Question:
Helper Class:
'''
package com.deangrobler.myApp;
import java.io.FileOutputStream;
import java.io.IOException;
import java.io.InputStream;
import java.io.OutputStream;
import android.content.Context;
import android.database.Cursor;
import android.database.SQLException;
import android.database.sqlite.*;
public class DataBaseHelper extends SQLiteOpenHelper{
//The Android's default system path of your application database.
private static String DB_PATH = "/data/data/com.deangrobler.chumperoo/databases/";
private static String DB_NAME = "ChumperooDB.db";
private SQLiteDatabase myDataBase;
private final Context myContext;
/**
* Constructor
* Takes and keeps a reference of the passed context in order to access to the application assets and resources.
* @param context
*/
public DataBaseHelper(Context context) {
super(context, DB_NAME, null, 1);
this.myContext = context;
}
/**
* Creates a empty database on the system and rewrites it with your own database.
* */
public void createDataBase() throws IOException{
boolean dbExist = checkDataBase();
if(dbExist){
//do nothing - database already exist
}else{
//By calling this method and empty database will be created into the default system path
//of your application so we are gonna be able to overwrite that database with our database.
this.getReadableDatabase();
try {
copyDataBase();
} catch (IOException e) {
throw new Error("Error copying database: " + e.getStackTrace());
}
}
}
/**
* Check if the database already exist to avoid re-copying the file each time you open the application.
* @return true if it exists, false if it doesn't
*/
private boolean checkDataBase(){
SQLiteDatabase checkDB = null;
try{
String myPath = DB_PATH + DB_NAME;
checkDB = SQLiteDatabase.openDatabase(myPath, null, SQLiteDatabase.OPEN_READONLY);
}catch(SQLiteException e){
//database does't exist yet.
}
if(checkDB != null){
checkDB.close();
}
return checkDB != null ? true : false;
}
/**
* Copies your database from your local assets-folder to the just created empty database in the
* system folder, from where it can be accessed and handled.
* This is done by transfering bytestream.
* */
private void copyDataBase() throws IOException{
//Open your local db as the input stream
InputStream myInput = myContext.getAssets().open(DB_NAME);
// Path to the just created empty db
String outFileName = DB_PATH + DB_NAME;
//Open the empty db as the output stream
OutputStream myOutput = new FileOutputStream(outFileName);
//transfer bytes from the inputfile to the outputfile
byte[] buffer = new byte[1024];
int length;
while ((length = myInput.read(buffer))>0){
myOutput.write(buffer, 0, length);
}
//Close the streams
myOutput.flush();
myOutput.close();
myInput.close();
}
public void openDataBase() throws SQLException{
//Open the database
String myPath = DB_PATH + DB_NAME;
myDataBase = SQLiteDatabase.openDatabase(myPath, null, SQLiteDatabase.OPEN_READWRITE);
}
@Override
public synchronized void close() {
if(myDataBase != null)
myDataBase.close();
super.close();
}
@Override
public void onCreate(SQLiteDatabase db) {
}
@Override
public void onUpgrade(SQLiteDatabase db, int oldVersion, int newVersion) {
}
//Queries the database
public Cursor queryDataBase(String table, String[] columns, String selection){
return myDataBase.query(table, columns, selection, null, null, null, null);
}
}
'''
Using in my Main.java like so:
'''
DataBaseHelper myDbHelper = new DataBaseHelper(this);
try {
myDbHelper.createDataBase();
} catch (IOException ioe) {
throw new Error("Unable to create database");
}
try {
myDbHelper.openDataBase();
}catch(SQLException sqle){
throw sqle;
}
//Get cursor and print out data
Cursor returnedCur = myDbHelper.queryDataBase("Expenses", new String[]{"Name","Amount"}, null);
if (returnedCur.moveToFirst()){
do{
String data = returnedCur.getString(returnedCur.getColumnIndex("data"));
System.out.println("Returned Data: "+data);
}while(returnedCur.moveToNext());
}
returnedCur.close();
'''
And finaly my entire log:
'''
> 06-05 13:28:35.885: E/CursorWindow(733): Bad request for field slot 0,-1. numRows = 1, numColumns = 2
06-05 13:28:35.885: D/AndroidRuntime(733): Shutting down VM
06-05 13:28:35.885: W/dalvikvm(733): threadid=1: thread exiting with uncaught exception (group=0x40015560)
06-05 13:28:35.904: E/AndroidRuntime(733): FATAL EXCEPTION: main
06-05 13:28:35.904: E/AndroidRuntime(733): **java.lang.RuntimeException: Unable to start activity ComponentInfo{com.deangrobler.chumperoo/com.deangrobler.chumperoo.Main}: java.lang.IllegalStateException: get field slot from row 0 col -1 failed**
06-05 13:28:35.904: E/AndroidRuntime(733): at android.app.ActivityThread.performLaunchActivity(ActivityThread.java:1622)
06-05 13:28:35.904: E/AndroidRuntime(733): at android.app.ActivityThread.handleLaunchActivity(ActivityThread.java:1638)
06-05 13:28:35.904: E/AndroidRuntime(733): at android.app.ActivityThread.access$1500(ActivityThread.java:117)
06-05 13:28:35.904: E/AndroidRuntime(733): at android.app.ActivityThread$H.handleMessage(ActivityThread.java:928)
06-05 13:28:35.904: E/AndroidRuntime(733): at android.os.Handler.dispatchMessage(Handler.java:99)
06-05 13:28:35.904: E/AndroidRuntime(733): at android.os.Looper.loop(Looper.java:123)
06-05 13:28:35.904: E/AndroidRuntime(733): at android.app.ActivityThread.main(ActivityThread.java:3647)
06-05 13:28:35.904: E/AndroidRuntime(733): at java.lang.reflect.Method.invokeNative(Native Method)
06-05 13:28:35.904: E/AndroidRuntime(733): at java.lang.reflect.Method.invoke(Method.java:507)
06-05 13:28:35.904: E/AndroidRuntime(733): at com.android.internal.os.ZygoteInit$MethodAndArgsCaller.run(ZygoteInit.java:839)
06-05 13:28:35.904: E/AndroidRuntime(733): at com.android.internal.os.ZygoteInit.main(ZygoteInit.java:597)
06-05 13:28:35.904: E/AndroidRuntime(733): at dalvik.system.NativeStart.main(Native Method)
06-05 13:28:35.904: E/AndroidRuntime(733): Caused by: java.lang.IllegalStateException: get field slot from row 0 col -1 failed
06-05 13:28:35.904: E/AndroidRuntime(733): at android.database.CursorWindow.getString_native(Native Method)
06-05 13:28:35.904: E/AndroidRuntime(733): at android.database.CursorWindow.getString(CursorWindow.java:329)
06-05 13:28:35.904: E/AndroidRuntime(733): at android.database.AbstractWindowedCursor.getString(AbstractWindowedCursor.java:49)
06-05 13:28:35.904: E/AndroidRuntime(733): at com.deangrobler.chumperoo.Main.onCreate(Main.java:55)
06-05 13:28:35.904: E/AndroidRuntime(733): at android.app.Instrumentation.callActivityOnCreate(Instrumentation.java:1047)
06-05 13:28:35.904: E/AndroidRuntime(733): at android.app.ActivityThread.performLaunchActivity(ActivityThread.java:1586)
06-05 13:28:35.904: E/AndroidRuntime(733): ... 11 more
06-05 13:28:53.264: I/Process(733): Sending signal. PID: 733 SIG: 9
'''
No idea why this is happening, I've been googling for half the day now and nothing is helping me sort this out :-(
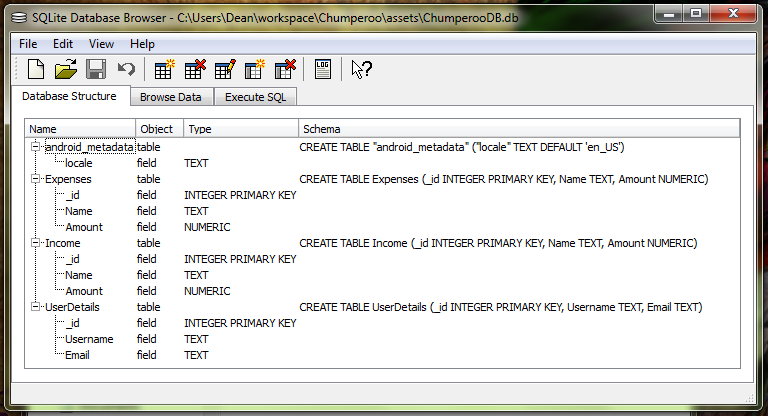
Answer: '''
new String[]{"Name","Amount"}
'''
you are asking for "data" field but I cant found any field name "data" in your db.
you can try with
'''
String name = returnedCur.getString(returnedCur.getColumnIndex("Name"));
'''